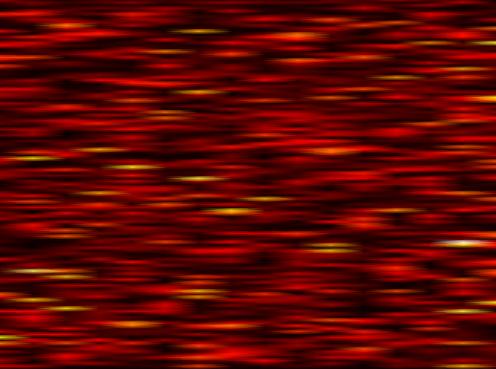
Label: UFMC